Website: lowes
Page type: customer-info-address
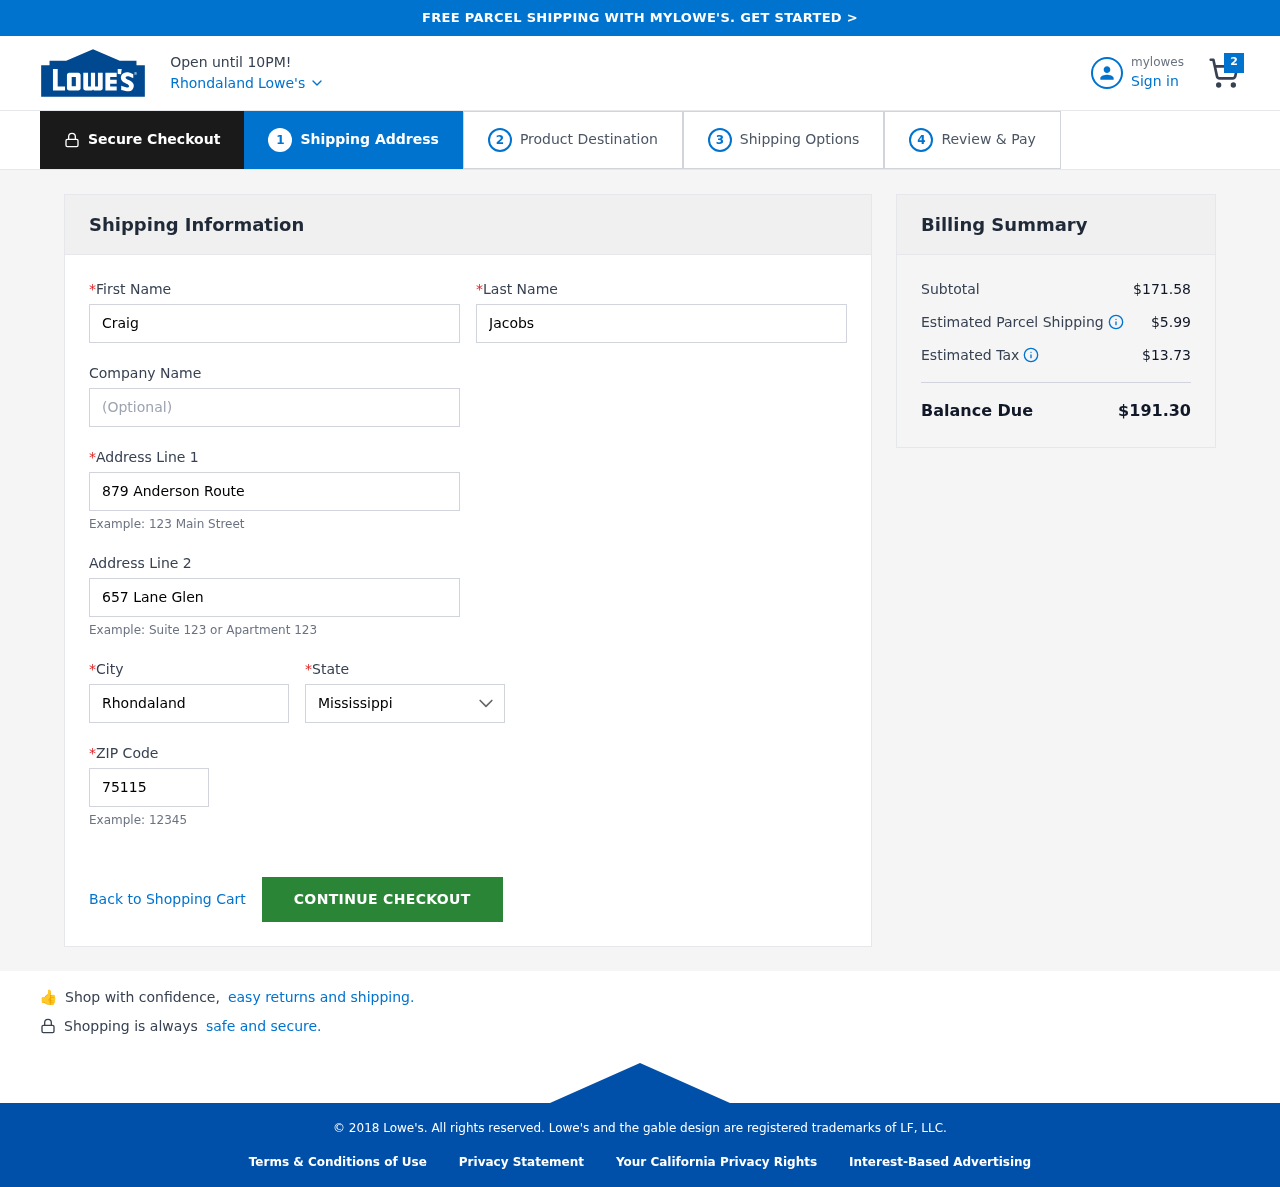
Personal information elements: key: PII_CITY
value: Rhondaland
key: PII_FIRSTNAME
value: Craig
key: PII_LASTNAME
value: Jacobs
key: PII_POSTCODE
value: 75115
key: PII_STATE
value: Mississippi
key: PII_STREET
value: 879 Anderson Route
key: PII_STREET2
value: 657 Lane Glen
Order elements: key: ORDER_NUM_ITEMS
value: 2
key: ORDER_SUBTOTAL
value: $171.58
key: ORDER_SHIPPING_COST
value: $5.99
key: ORDER_TAX
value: $13.73
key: ORDER_TOTAL
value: $191.30